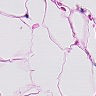
Metastatic tissue present: no